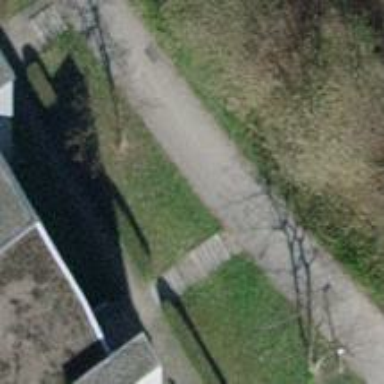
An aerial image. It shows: Sidewalk along the footway.